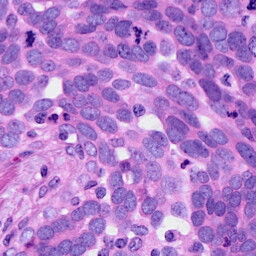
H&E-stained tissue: Ovarian